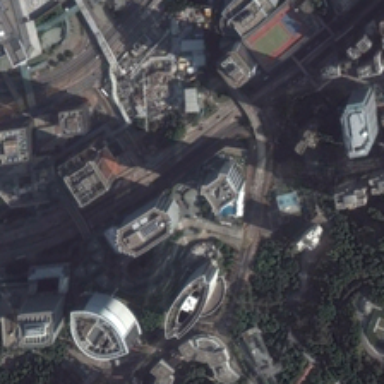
Many buildings and green trees are in a commercial area .